Interaction volume radius: 5 \u00c5
Interaction volume height: 15 \u00c5
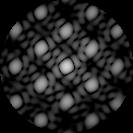
Disorder parameter: 0.1422